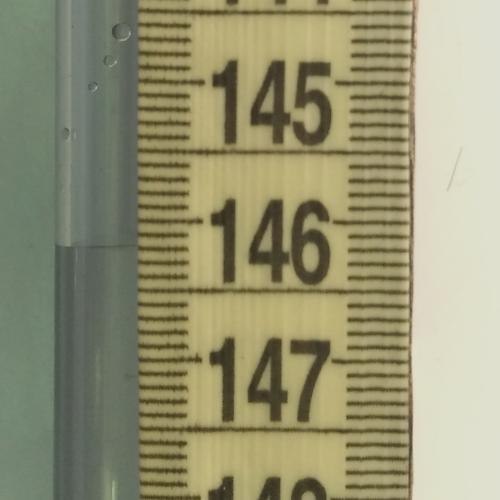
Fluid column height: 146.2 cm